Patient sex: M
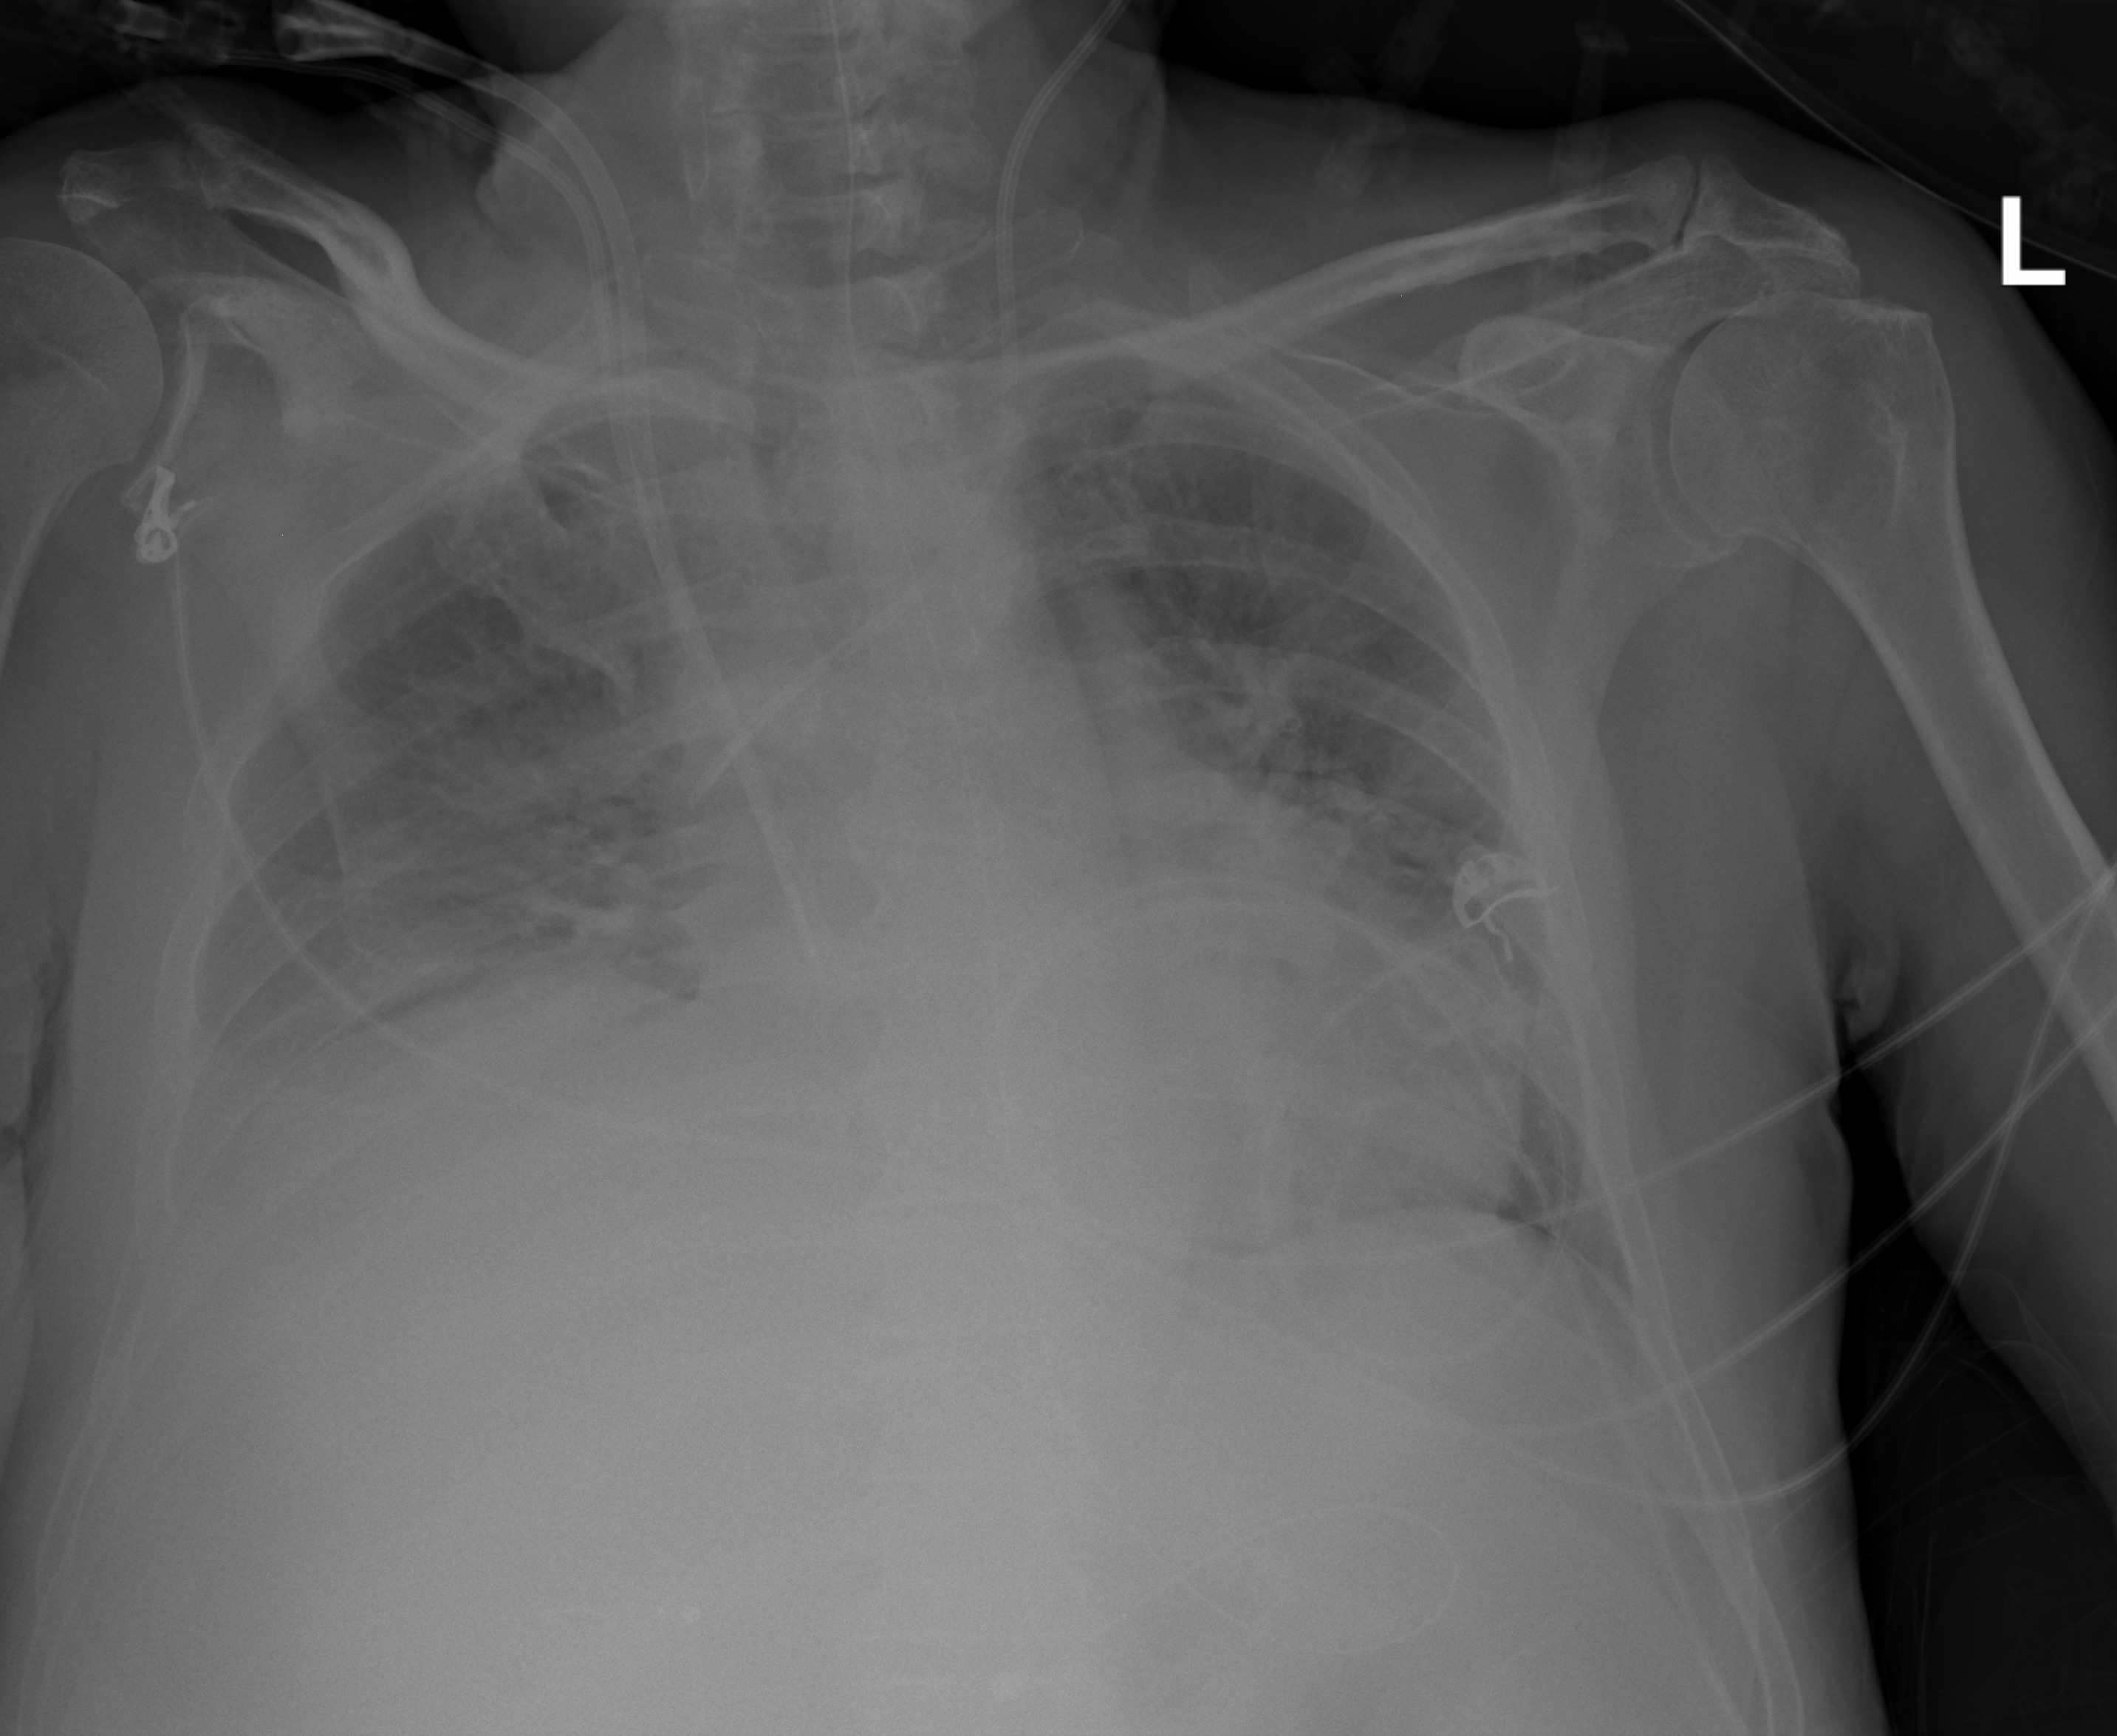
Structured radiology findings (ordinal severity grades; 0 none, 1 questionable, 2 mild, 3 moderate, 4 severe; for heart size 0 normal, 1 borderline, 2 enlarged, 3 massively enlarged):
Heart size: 2
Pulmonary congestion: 2
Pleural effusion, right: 2
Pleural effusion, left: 0
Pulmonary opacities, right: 0
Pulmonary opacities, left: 0
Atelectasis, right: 2
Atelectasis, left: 0